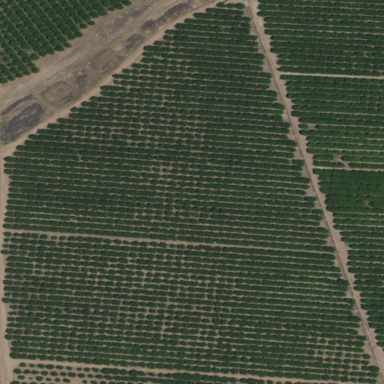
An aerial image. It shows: Orchard.